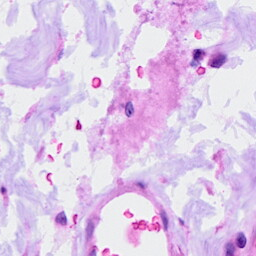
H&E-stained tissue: Ovarian